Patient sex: F
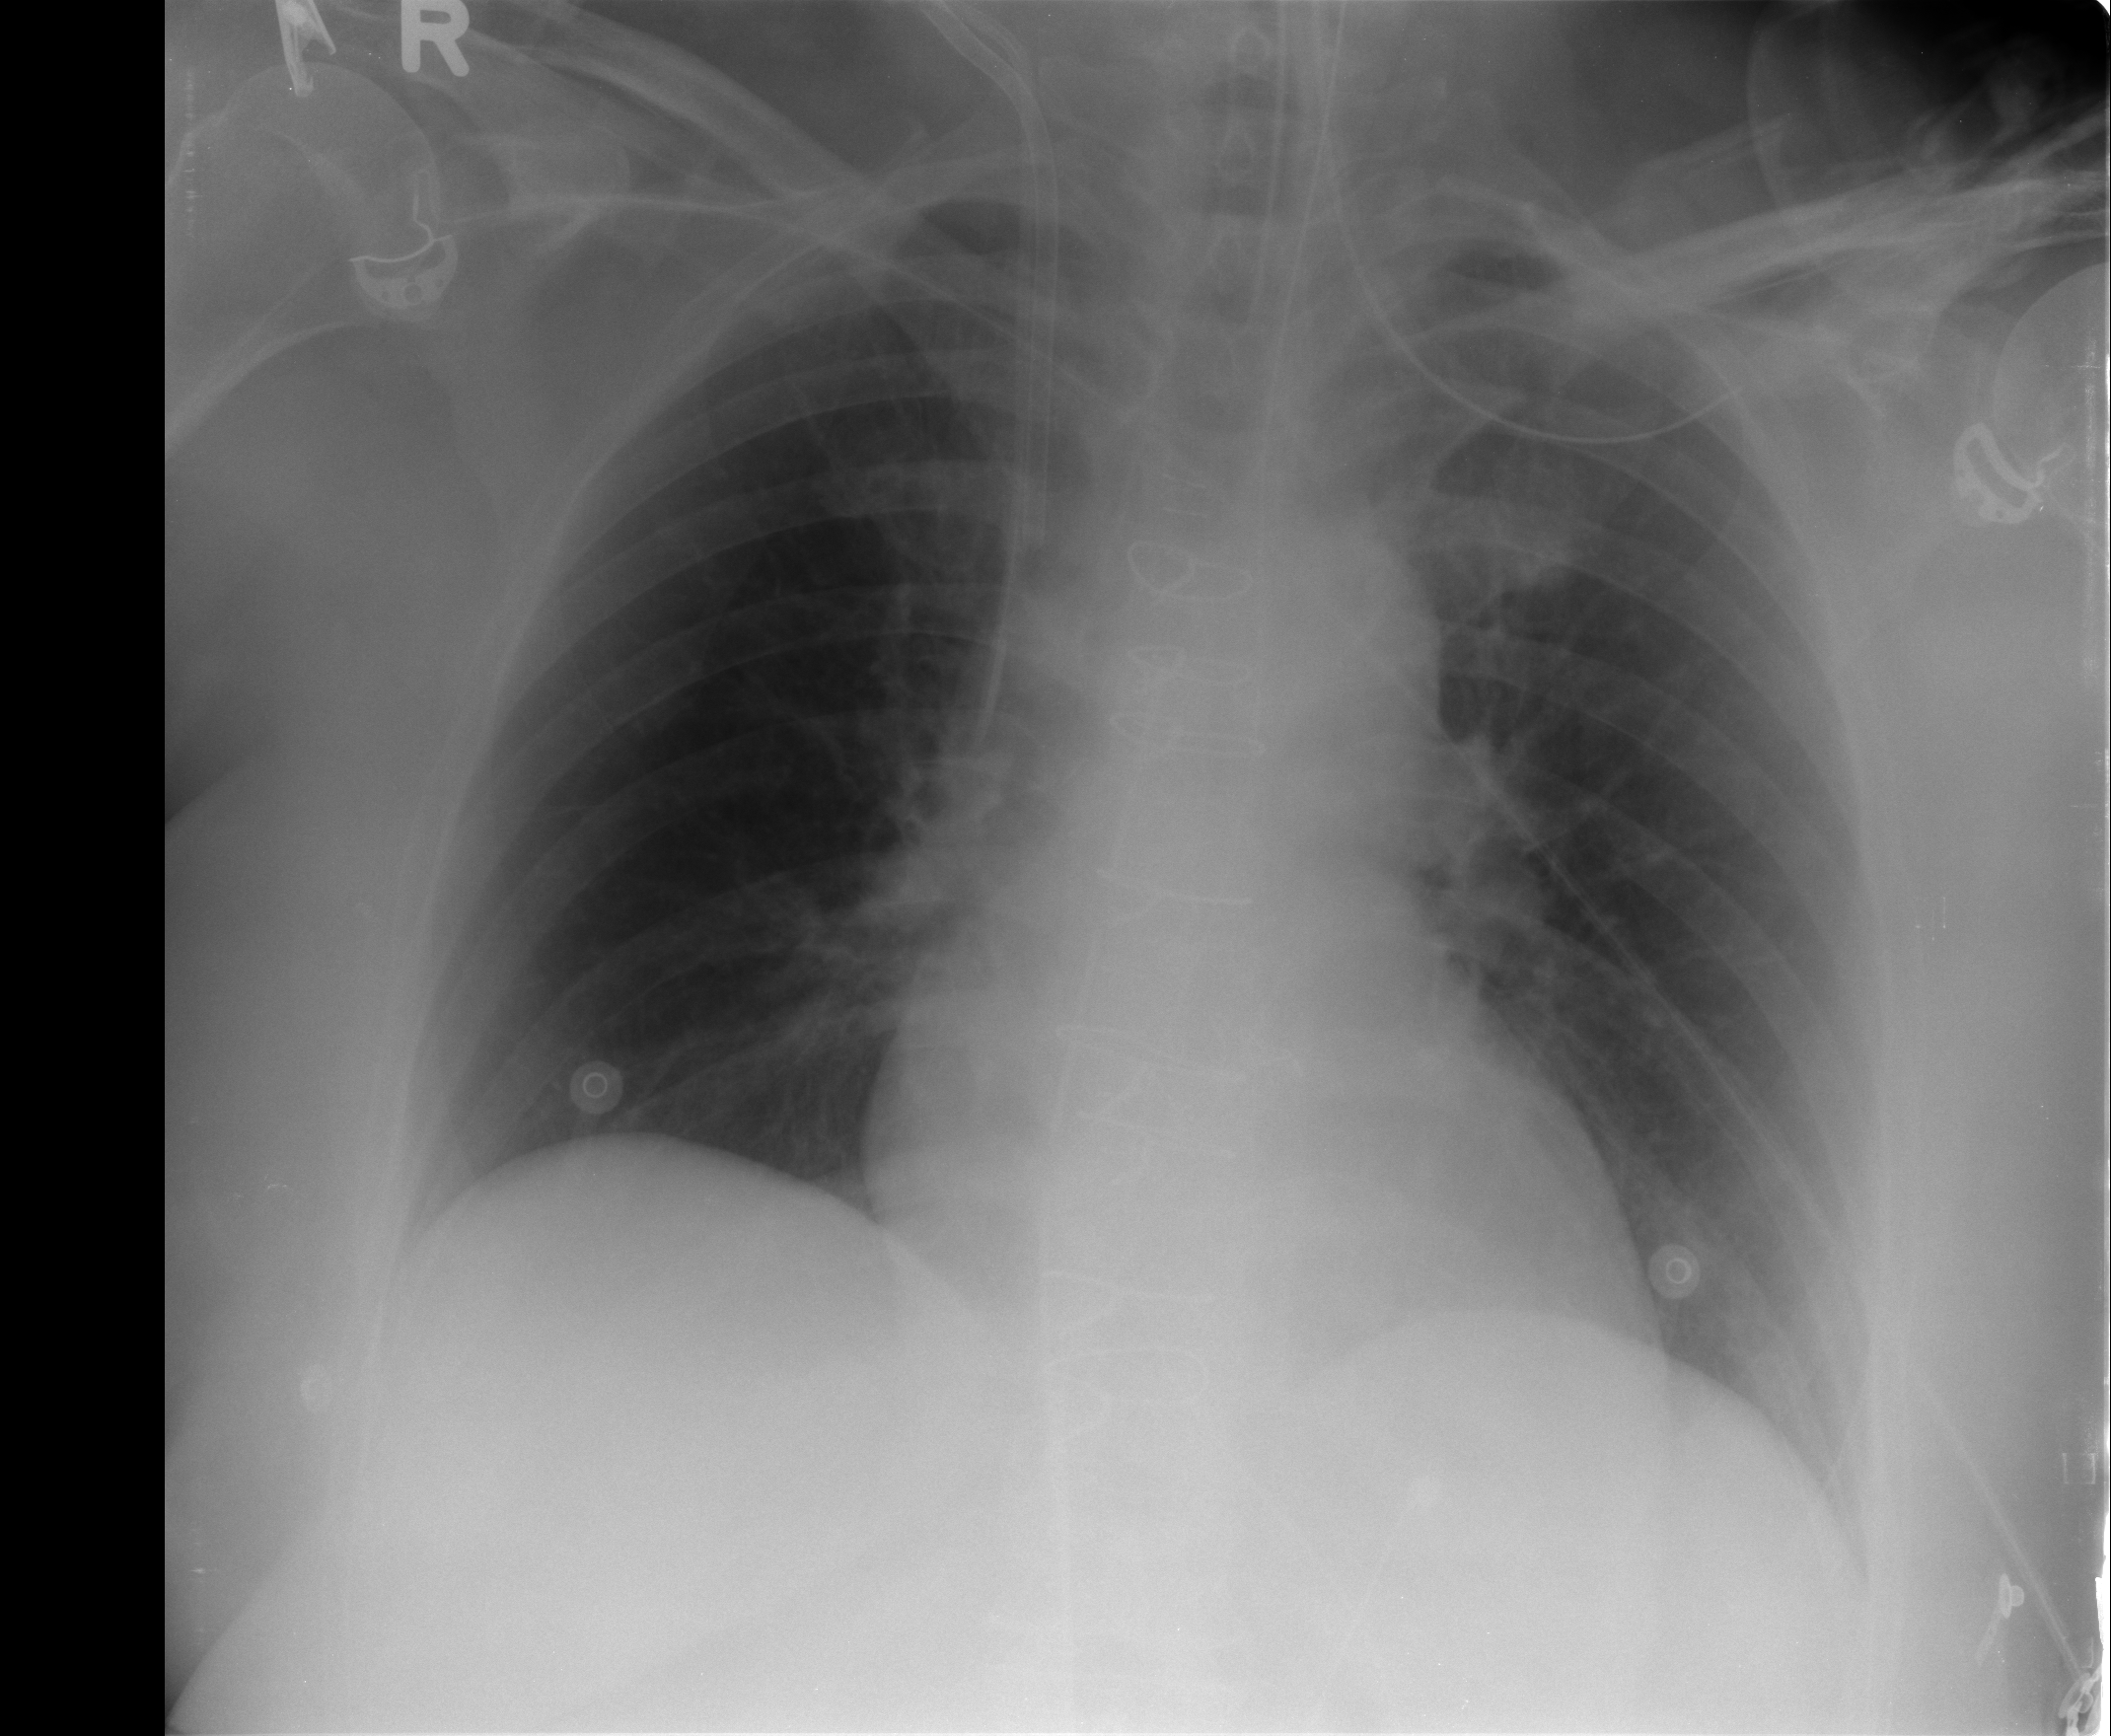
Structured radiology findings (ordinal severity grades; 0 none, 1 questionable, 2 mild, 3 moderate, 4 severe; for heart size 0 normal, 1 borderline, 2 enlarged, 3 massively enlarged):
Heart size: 0
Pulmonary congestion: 2
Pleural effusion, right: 0
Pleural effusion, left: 0
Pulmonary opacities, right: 0
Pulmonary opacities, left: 0
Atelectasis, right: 0
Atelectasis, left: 0